Current action and preconditions to check: trajectory_clear

Your task: For each precondition in the list above, predict whether it will hold at this action.

Consider the current scene as observed from the mobile robot's camera, and analyze the predicted future states of all dynamic agents (e.g., people, animals, vehicles, or any moving entities) within the NEXT SECOND.

IMPORTANT: Only answer "very likely" if you are absolutely certain—based on strong, clear evidence—that a dynamic agent will violate the precondition in the predicted future state. Do NOT answer "very likely" for unlikely, ambiguous, or low-probability risks.

Ask yourself for each precondition: Is there a high probability, with clear and convincing evidence, that the predicted future states of any dynamic agent will interfere with the predicted future state of the currently executing action within the NEXT SECOND, causing that precondition to fail?

Assess the risk level based on these predictions. Use "likely" or "very likely" if motions create a clear risk of interference.

Use "neutral" or "improbable" if agents are nearby but their predicted paths are clearly diverging or non-conflicting.

Failure Risk Categories: "very improbable", "improbable", "neutral", "likely", "very likely"

Answer Format: Output ONLY the probability_of_failure value from these categories: "very improbable", "improbable", "neutral", "likely", "very likely"

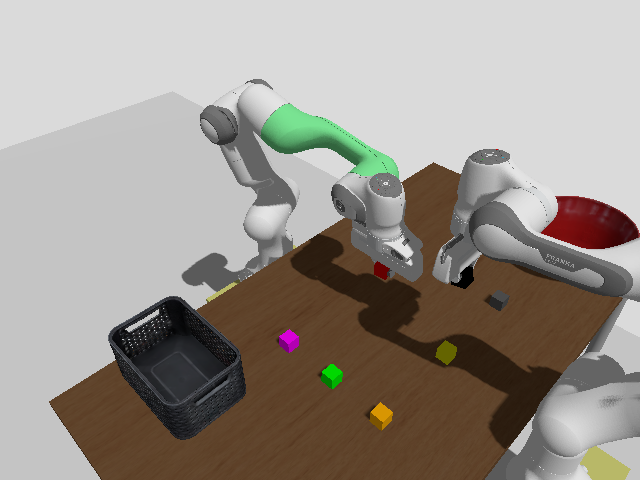

Answer: neutral